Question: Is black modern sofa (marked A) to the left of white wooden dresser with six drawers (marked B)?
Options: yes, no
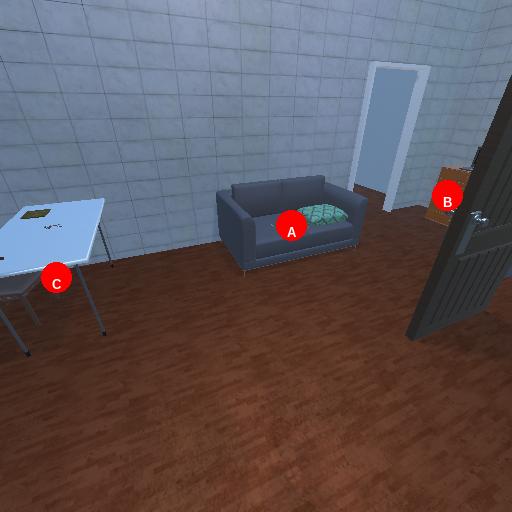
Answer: yes